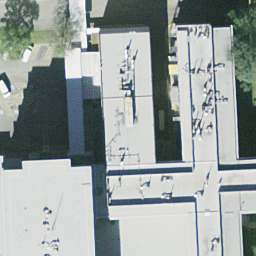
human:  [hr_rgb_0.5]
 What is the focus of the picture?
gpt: buildings